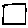
Label: square